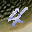
Label: 4